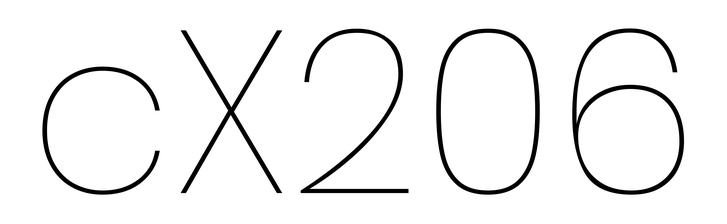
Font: Poppins-Thin